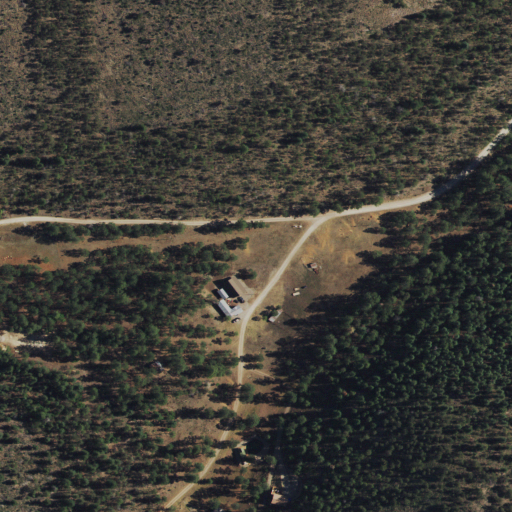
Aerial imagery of valley in New Mexico named Charlie Harris Canyon containing evergreen forest, grassland, and open development